Question: I am running Python 2.7 on Windows 7 (on parallels on a Mac running Mountain Lion) and getting a strange error. It has happened both using Python(x,y) and the Enthought Python Distribution (paid version - 64-bit).
Running python from the command line initially works fine (and always does after rebooting the machine).
But, when I try to run my code at the command line as
'''
python the_script.py
'''
On the first try, I get this error window:

After that, I get the same error just from typing 'python' at the command line.
If I specify the path as 'c:\python27\python the_script.py' it works fine.
Here are all the modules I'm loading in my scripts:
'''
import numpy as np
import subprocess as sub
import parallel_condor_Jacobian as pcj
import os
import shutil
'''
In 'parallel_condor_Jacobian' the following modules are loaded:
'''
import numpy as np
import os
import subprocess as sub
'''
Nothing really out of the ordinary I think!
Is one of these packages somehow dependent on python25.dll?
Fixes I have tried include totally removing python 2.7, reinstalling, and removing all python path stuff from my PATH environment variable and replacing them with c:\python27.
I'm really at a loss here. Happy to provide more relevant information.
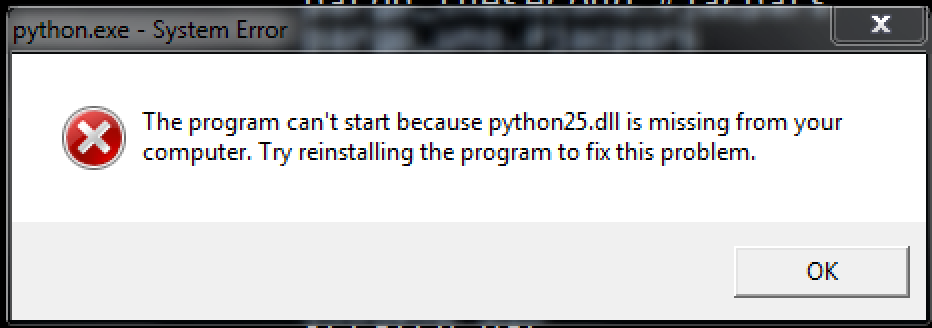
Answer: remove the python.exe in the local folder ... and tell your colleagues to upgrade to at least 2.6 :P
and also tell them that the python exe is not portable :P